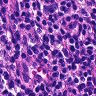
Metastatic tissue present: no